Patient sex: M
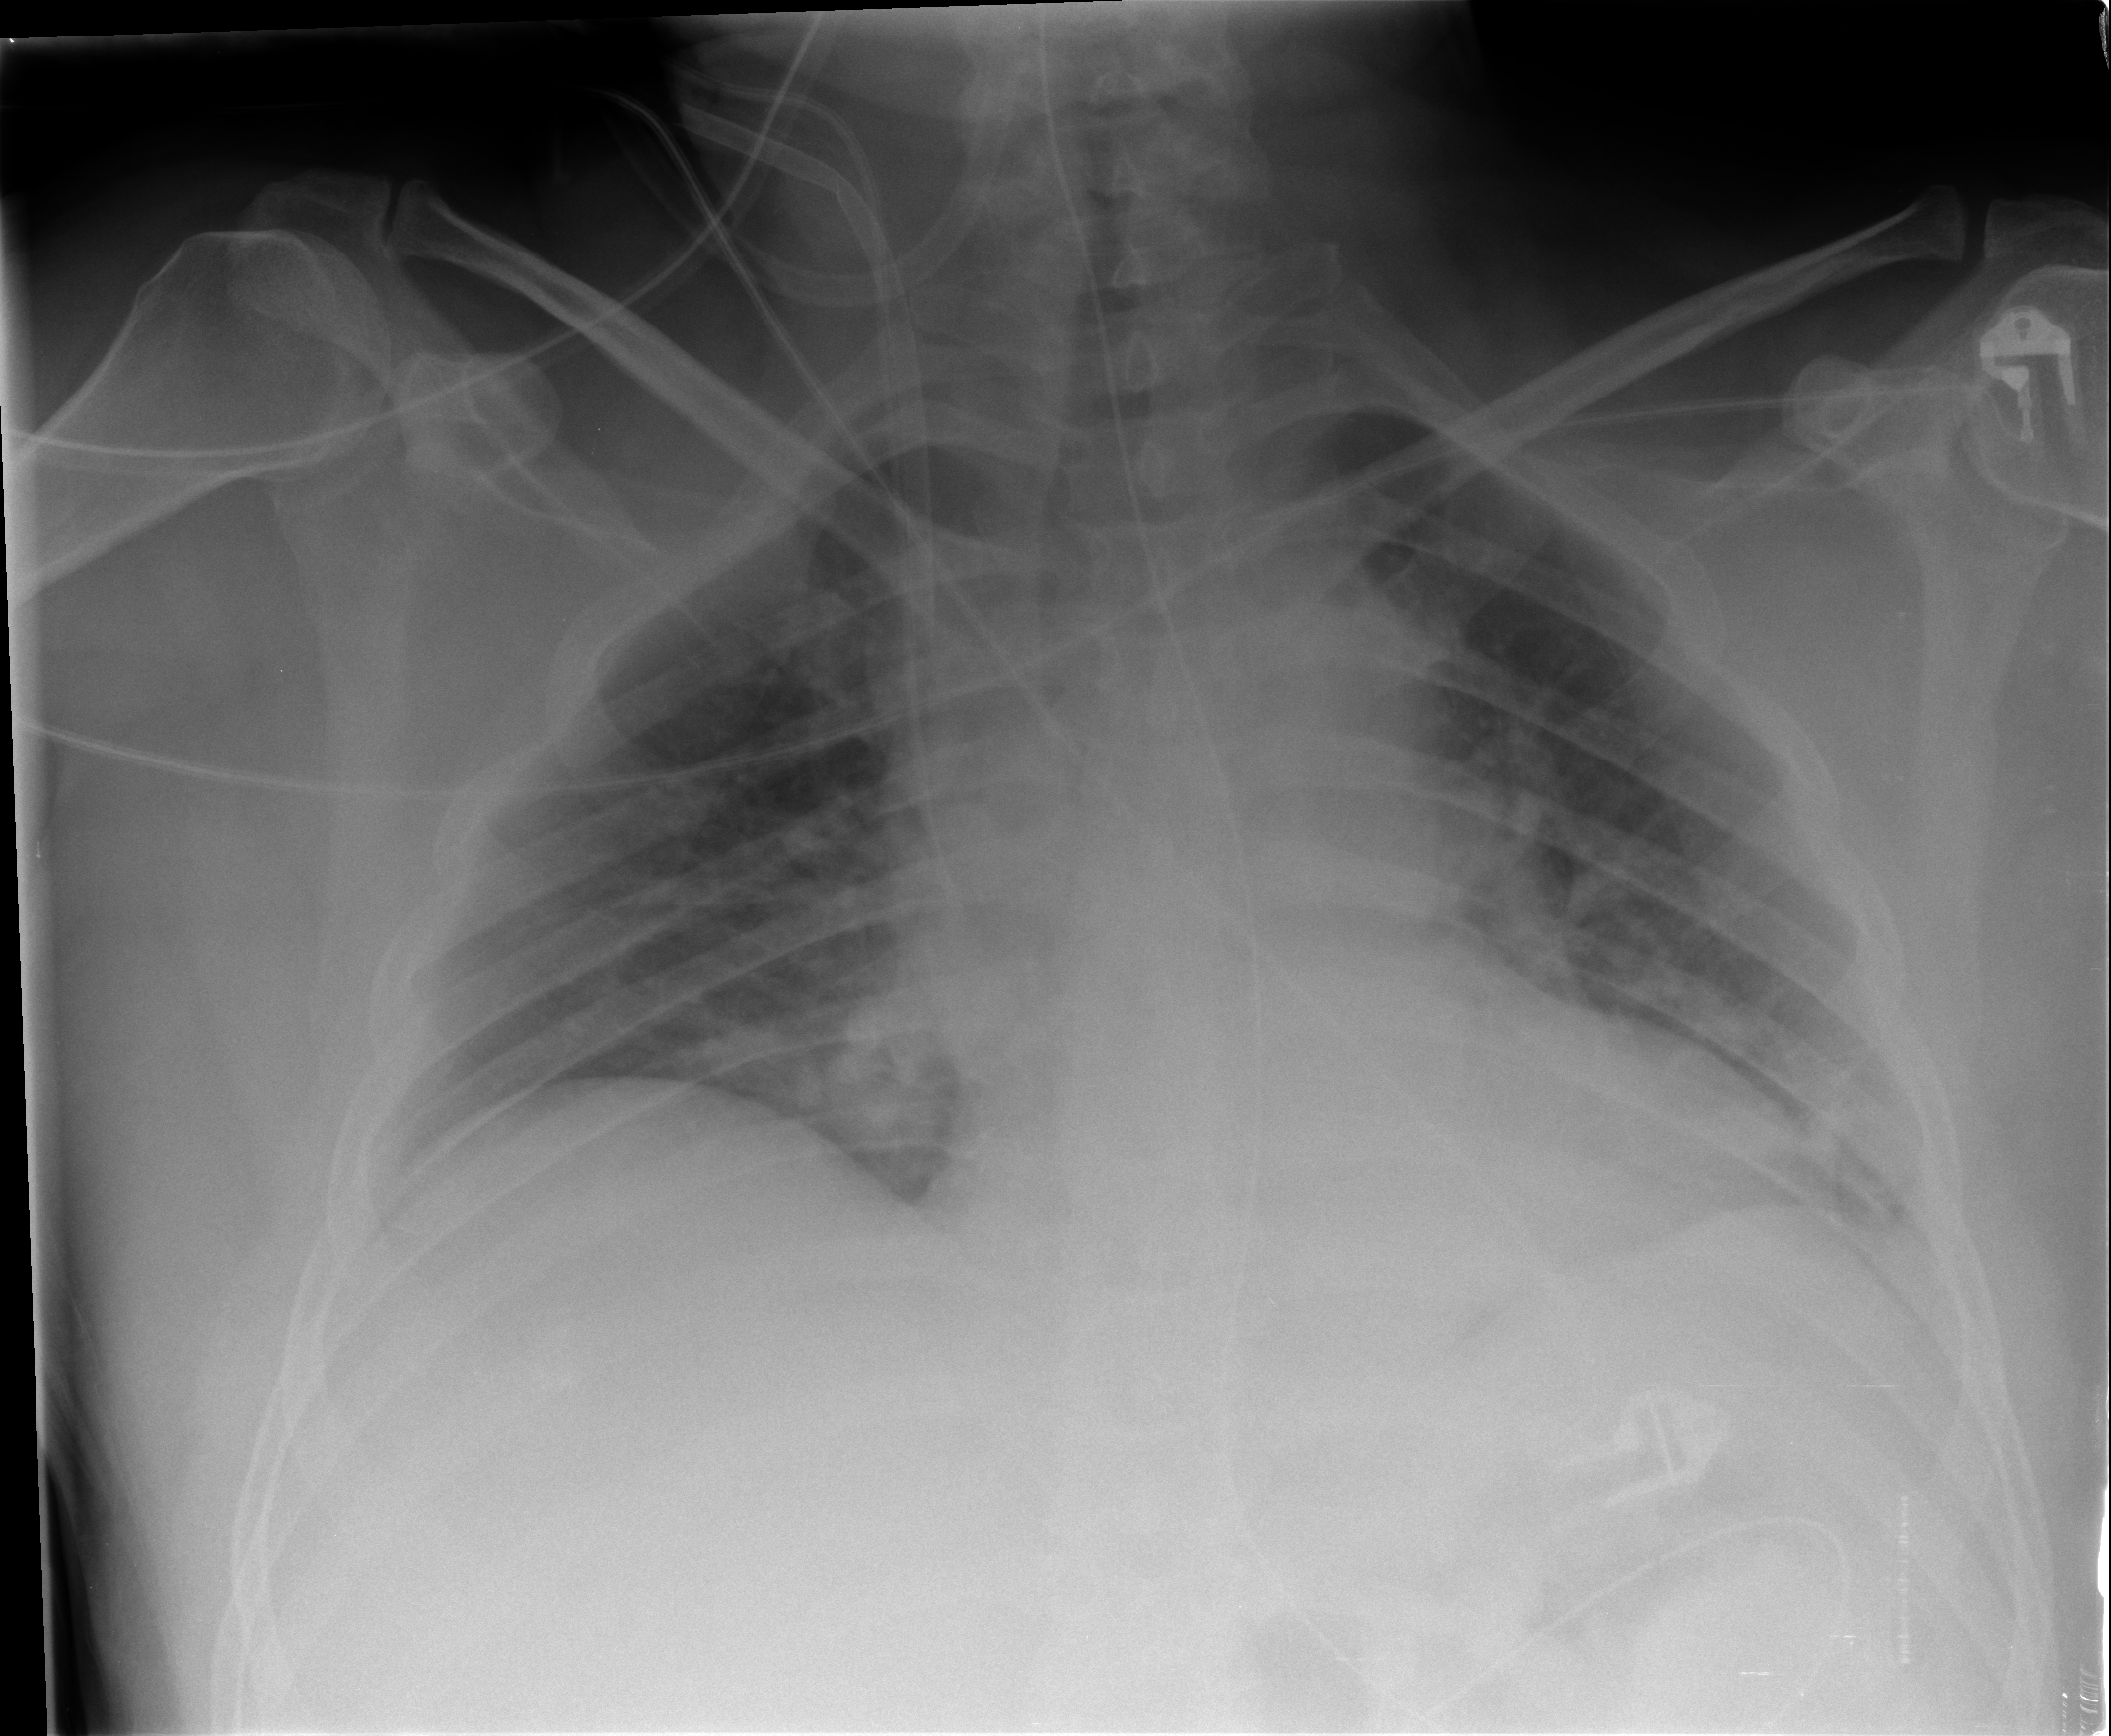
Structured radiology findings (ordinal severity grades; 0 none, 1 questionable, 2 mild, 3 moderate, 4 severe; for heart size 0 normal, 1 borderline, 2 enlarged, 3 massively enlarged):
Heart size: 1
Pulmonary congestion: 2
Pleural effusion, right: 1
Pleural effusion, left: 1
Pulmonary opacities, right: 0
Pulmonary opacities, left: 0
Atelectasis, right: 2
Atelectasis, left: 2